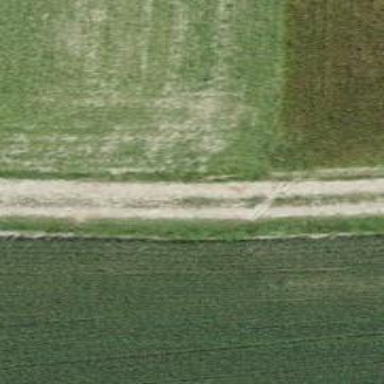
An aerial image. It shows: Unpaved track road.